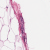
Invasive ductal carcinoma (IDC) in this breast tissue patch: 0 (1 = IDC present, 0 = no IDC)